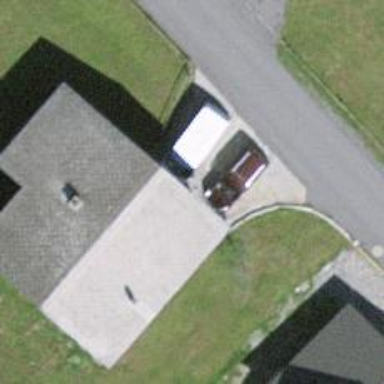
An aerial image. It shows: Concrete driveway designated as service road.